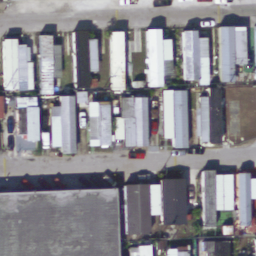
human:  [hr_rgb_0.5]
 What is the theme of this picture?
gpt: mobile home park

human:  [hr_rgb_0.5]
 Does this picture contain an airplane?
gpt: no

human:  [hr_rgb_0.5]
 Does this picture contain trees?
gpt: yes

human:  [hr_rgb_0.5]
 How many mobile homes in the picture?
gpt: seventeen

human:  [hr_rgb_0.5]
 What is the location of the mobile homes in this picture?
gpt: up and bottom